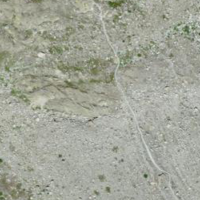
EUNIS habitat code: 48
Species observed at this site:
Salix retusa